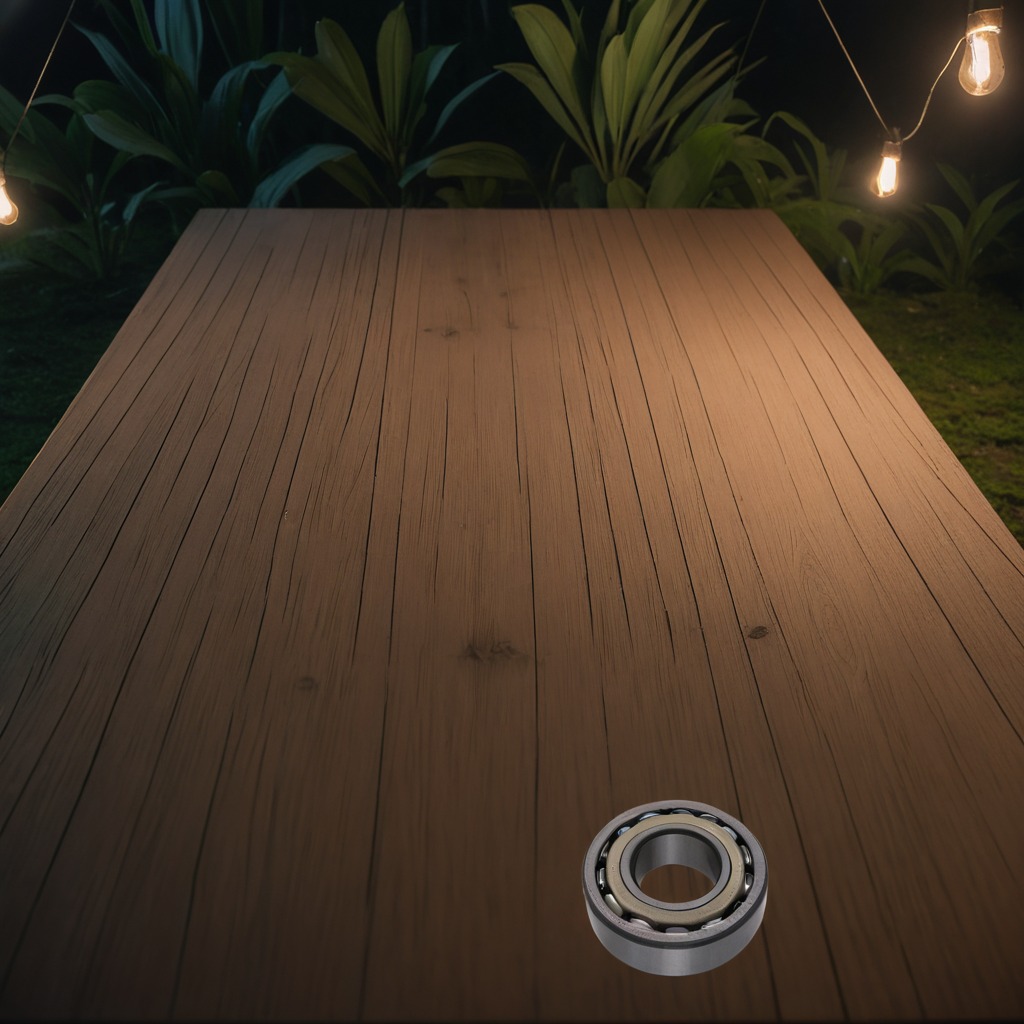
A metal ball bearing is lying on a wooden table inside a jungle field workshop tent at night.